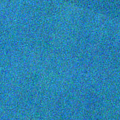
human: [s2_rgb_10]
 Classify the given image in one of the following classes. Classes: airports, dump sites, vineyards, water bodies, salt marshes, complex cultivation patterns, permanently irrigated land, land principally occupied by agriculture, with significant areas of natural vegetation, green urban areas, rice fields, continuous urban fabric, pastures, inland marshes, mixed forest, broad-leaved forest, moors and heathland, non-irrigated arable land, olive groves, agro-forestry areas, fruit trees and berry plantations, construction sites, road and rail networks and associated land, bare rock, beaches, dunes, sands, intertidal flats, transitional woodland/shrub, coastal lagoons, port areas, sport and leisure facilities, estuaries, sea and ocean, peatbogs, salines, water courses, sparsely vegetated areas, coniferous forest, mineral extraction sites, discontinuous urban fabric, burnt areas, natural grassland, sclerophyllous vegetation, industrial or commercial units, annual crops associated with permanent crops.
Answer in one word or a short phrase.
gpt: sea and ocean